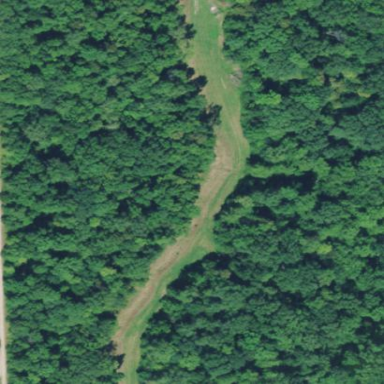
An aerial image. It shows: Deciduous broadleaved woodland.